Aerial crown-view tile of a tropical tree (Barro Colorado Island, Panama), acquired 20250715:
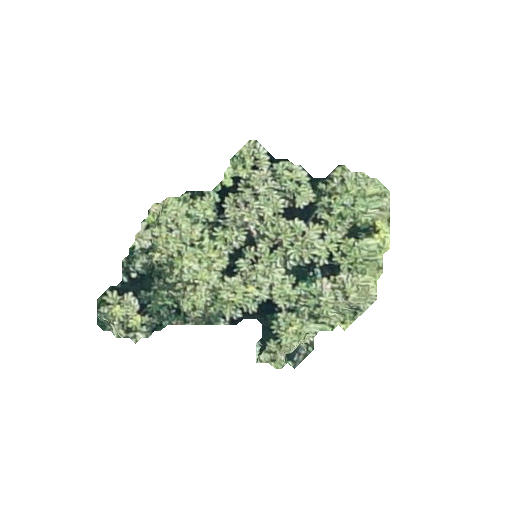
Species: Cecropia insignis
GBIF accepted scientific name: Cecropia insignis
Crown area: 60.057 m²